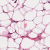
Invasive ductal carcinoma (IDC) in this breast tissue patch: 0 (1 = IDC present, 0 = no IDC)